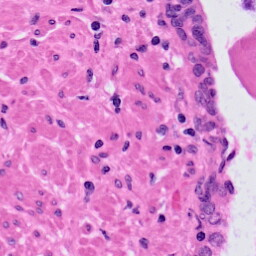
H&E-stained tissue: Prostate